Question: I tried one simple application in android... to store the database
but while add am getting error like below
'06-11 14:27:32.157: ERROR/Database(523): Failure 1 (near "FROM": syntax error) on 0x2685c0 when preparing 'CREATE VIEW ViewTasks AS SELECT TaskTable.TaskID AS _id, TaskTable.TaskName, TaskTable.StartDate, TaskTable.EndDate, TaskTable.Desi, FROM TaskTable'.'
'''
public class DatabaseActivity extends SQLiteOpenHelper{
/*public DatabaseActivity(Context context, String name,
CursorFactory factory, int version) {
super(context, name, factory, version);
// TODO Auto-generated constructor stub
}*/
static final String dbName="TaskDB";
static final String taskTable="TaskTable";
static final String colID="TaskID";
static final String colTask="TaskName";
static final String colStartDate="StartDate";
static final String colEndDate="EndDate";
static final String viewTasks="ViewTasks";
static final String colDesi="Desi";
public DatabaseActivity(Context context) {
super(context, dbName, null,66);
// TODO Auto-generated constructor stub
}
@Override
public void onCreate(SQLiteDatabase db) {
// TODO Auto-generated method stub
db.execSQL("CREATE TABLE "+taskTable+" ("+colID+" INTEGER PRIMARY KEY AUTOINCREMENT, "+
colTask+" TEXT, "+colStartDate+" TEXT, "+colEndDate+" TEXT, "+colDesi+" TEXT)");
db.execSQL("CREATE VIEW "+viewTasks+
" AS SELECT "+taskTable+"."+colID+" AS _id,"+
" "+taskTable+"."+colTask+","+
" "+taskTable+"."+colStartDate+","+
" "+taskTable+"."+colEndDate+","+
" "+taskTable+"."+colDesi+","+
" FROM "+taskTable+""
);
}
@Override
public void onUpgrade(SQLiteDatabase db, int oldVersion, int newVersion) {
// TODO Auto-generated method stub
db.execSQL("DROP TABLE IF EXISTS "+taskTable);
db.execSQL("DROP TRIGGER IF EXISTS dept_id_trigger");
db.execSQL("DROP TRIGGER IF EXISTS dept_id_trigger22");
//db.execSQL("DROP TRIGGER IF EXISTS fk_empdept_deptid");
db.execSQL("DROP VIEW IF EXISTS "+viewTasks);
onCreate(db);
}
void AddTask(Task tsk)
{
SQLiteDatabase db= this.getWritableDatabase();
ContentValues cv=new ContentValues();
cv.put(colTask, tsk.getTask());
cv.put(colStartDate, tsk.getStartDate());
cv.put(colEndDate, tsk.getEndDate());
cv.put(colDesi, tsk.getDesi());
//cv.put(colDept,2);
//////////////////consider here ezhil
//
db.insert(taskTable, colTask, cv);
db.close();
}
Cursor getAllTasks()
{
SQLiteDatabase db=this.getWritableDatabase();
//Cursor cur= db.rawQuery("Select "+colID+" as _id , "+colName+", "+colDesi+", "+colStartDate+", "+colEndDate+" from "+TaskTable, new String [] {});
Cursor cur= db.rawQuery("SELECT * FROM "+viewTasks,null);
return cur;
}
public Cursor getTskByDept(String Tsk)
{
SQLiteDatabase db=this.getReadableDatabase();
String [] columns=new String[]{"_id",colTask,colDesi,colStartDate,colEndDate};
Cursor c=db.query(viewTasks, columns, null, new String[]{Tsk}, null, null, null);
return c;
}
public int UpdateTsk(Task tsk)
{
SQLiteDatabase db=this.getWritableDatabase();
ContentValues cv=new ContentValues();
cv.put(colTask, tsk.getTask());
cv.put(colDesi, tsk.getDesi());
cv.put(colStartDate, tsk.getStartDate());
cv.put(colEndDate, tsk.getEndDate());
return db.update(taskTable, cv, colID+"=?", new String []{String.valueOf(tsk.getID())});
}
public void DeleteTsk(Task tsk)
{
SQLiteDatabase db=this.getWritableDatabase();
db.delete(taskTable,colID+"=?", new String [] {String.valueOf(tsk.getID())});
db.close();
}
}
'''
Any one can help to me fri
thank you
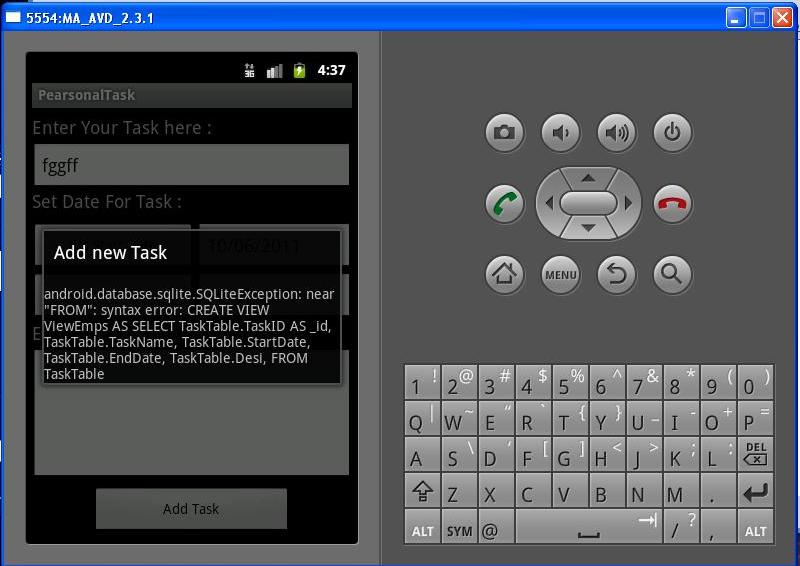
Answer: '''
... +colDesi+","+ // problem is with this ,
" FROM "+taskTable+""
'''
You've got an extra ',' there. Remove the one before the 'FROM' keyword.